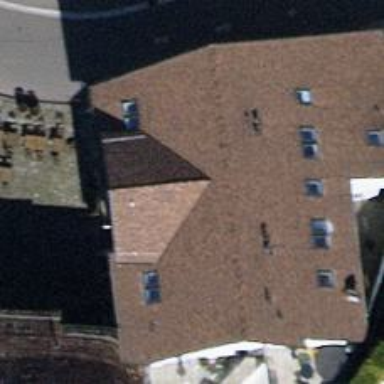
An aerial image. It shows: Restaurant.